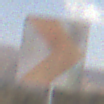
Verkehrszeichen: RichtungstafelnInKurvenKleinLinks
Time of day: Midday
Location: Outdoor (Nature)
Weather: PartlyCloudy
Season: NotSpecified
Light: Natural